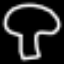
Label: mushroom